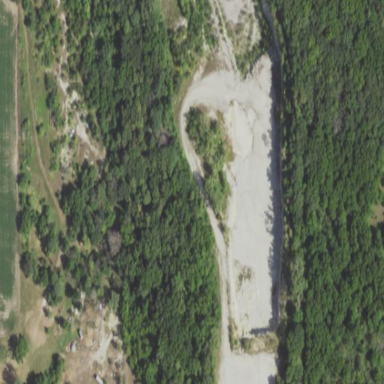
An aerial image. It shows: Quarry area.